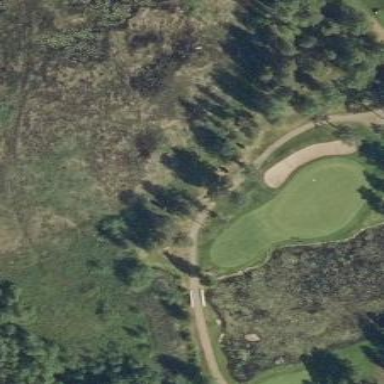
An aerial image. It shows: Grassy area designated as golf fairway.